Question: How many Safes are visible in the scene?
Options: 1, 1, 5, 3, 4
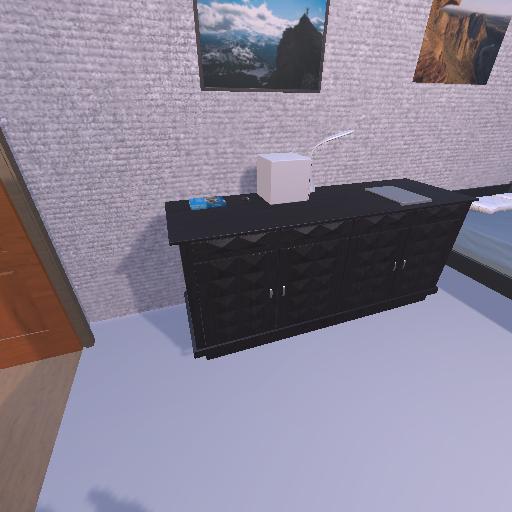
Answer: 1